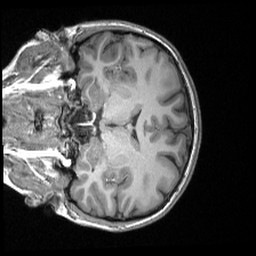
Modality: T1w
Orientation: coronal
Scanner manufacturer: siemens
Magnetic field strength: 3 T
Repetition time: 2.3 s
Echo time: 0.00308 s